Question: I do not seem to be able to find an answer for this, though likely I am looking at the wrong thing. I currently have a Yii application where I am able to create accounts and store peoples data. One such piece of data is a persons IBAN number.
Currently I have a single text input where people can type the country code and the 22 digits necessary. I am then able to validate this and error or save accordingly.
One thing I would like to do is to be able to have a split input box. In a single input an Iban appears like so:
ES0012345678912345678912
I would like to split it like so:
ES00 <PHONE> 91 <PHONE>
This makes it much more user friendly and easy to read. I can certainly change the way it looks on the view but when editing I would like to have five input boxes in a single row, one takes 4, the next one 4 characters, the next one 4 etc. An example of what I mean:

Can someone please point me in the direction of how this is achieved. Is there a type of split input I can use, or do I need to create 5 separate inputs and simply join them on submission and validate from here? The ability to simply split the saved entry across these 5 boxes would be much easier.
Many Thanks
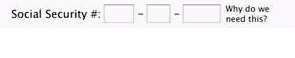
Answer: As a suggestion, if you use a model, simply add your attributes like below:
'''
Class ModelName extends CActiveRecord {
public $ibanNumber;
public $ibanNumberPart1;
public $ibanNumberPart2;
public $ibanNumberPart3;
public $ibanNumberPart4;
public function beforeValidate(){
if(parent::beforeValidate()){
$this->ibanNumber=$this->ibanNumberpart1.$this->ibanNumberPart2 ...
return true;
}
}
//then write rules and so on
...}
'''
By adding $ibanNumberPart1..4 properties to your model, it will know all of them as model attribute. So you can add 4 fields in your view with name 'ibanNumberPart1' and so on. It is also possible to write validations rules for each attribute. For example:
'''
public function rules(){
return array(
array('ibanNumberPart1','required'),
array('ibanNumberPart1','numerical','integerOnly'=>true),
);
}
'''
By this, you split your input into 4 parts, and finally you have all of them into 1 field called '$ibanNumber'.